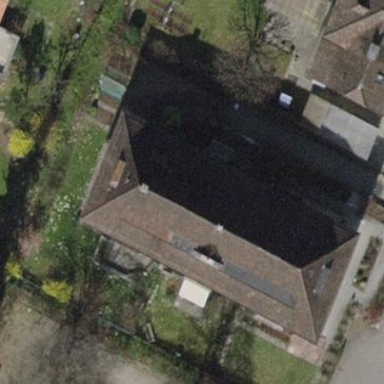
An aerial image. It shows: Terrace-style building with gabled roof.